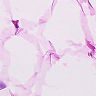
Metastatic tissue present: no